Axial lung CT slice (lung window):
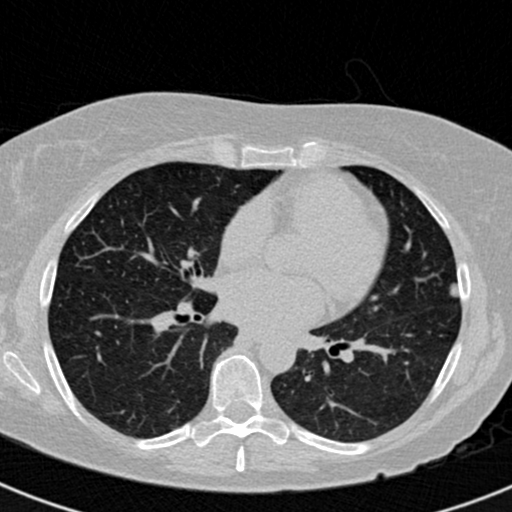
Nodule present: yes
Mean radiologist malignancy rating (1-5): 3.5